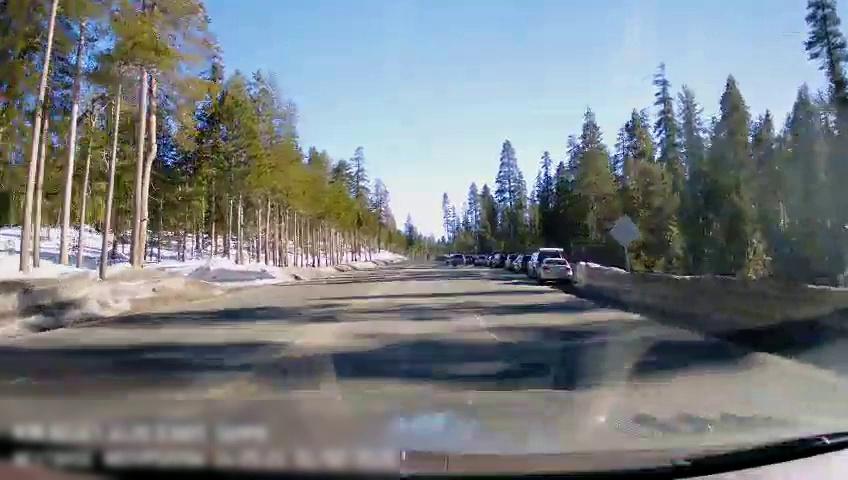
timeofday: Day
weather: Snowy
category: Drivable Space
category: Vehicles | Car
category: Vehicles | Truck
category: Vehicles | SUV
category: Vehicles | SUV